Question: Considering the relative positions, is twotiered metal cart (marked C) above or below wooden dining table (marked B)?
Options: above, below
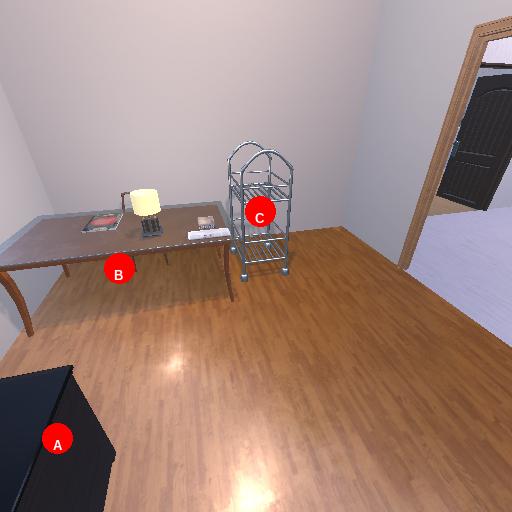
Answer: above